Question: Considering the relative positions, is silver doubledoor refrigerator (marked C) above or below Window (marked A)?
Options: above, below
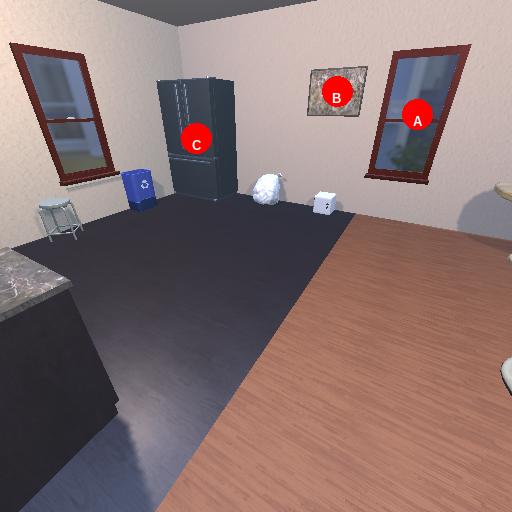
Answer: above